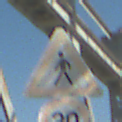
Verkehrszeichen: FussgaengerRechts
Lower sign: Geschwindigkeit30
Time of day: MorningAfternoon
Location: Outdoor (Special)
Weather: Clear
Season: NotSpecified
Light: Natural